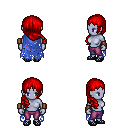
a pixel art fantasy rpg character, female body template, dark elf, purple skin, blue tattered cape, magenta pants, red right-swept hairstyle, leather bracers, ghillies, four views (front, back, left, right), 2x2 character sprite sheet, small pixel art, hard edges, no anti-aliasing